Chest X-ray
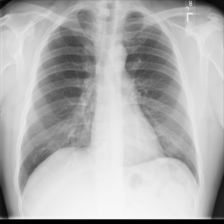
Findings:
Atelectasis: negative
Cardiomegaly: negative
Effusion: negative
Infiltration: negative
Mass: negative
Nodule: negative
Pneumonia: negative
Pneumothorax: negative
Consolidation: negative
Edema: negative
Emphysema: negative
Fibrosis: negative
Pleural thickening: negative
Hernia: negative